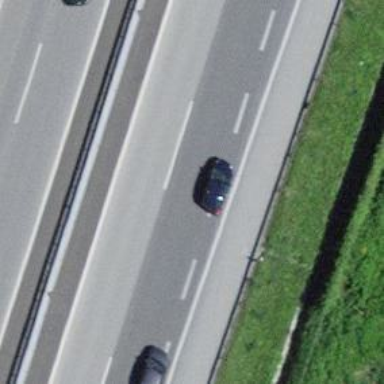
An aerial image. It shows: Asphalt motorway.